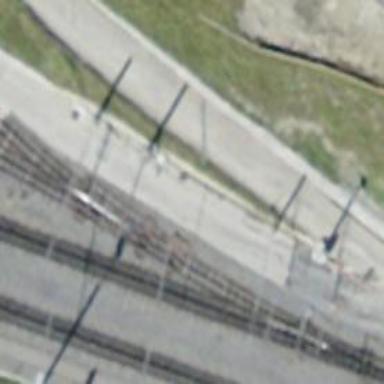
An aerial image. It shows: Railway switch.